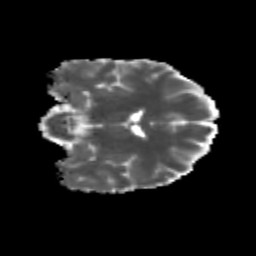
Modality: MD
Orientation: coronal
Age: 25
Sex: male
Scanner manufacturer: siemens
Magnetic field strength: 3 T
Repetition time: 3.5 s
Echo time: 0.113 s